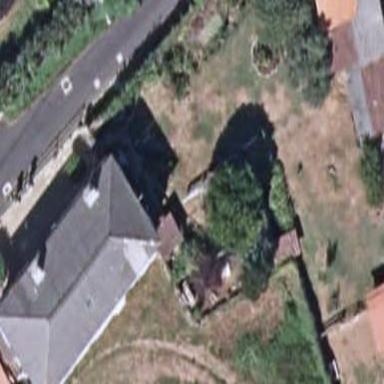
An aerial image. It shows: Simple house.